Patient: sex F, age 82
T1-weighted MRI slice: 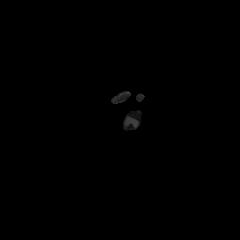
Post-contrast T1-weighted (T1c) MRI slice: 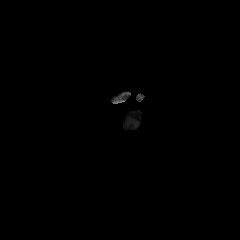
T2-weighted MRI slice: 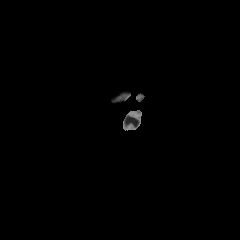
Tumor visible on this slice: no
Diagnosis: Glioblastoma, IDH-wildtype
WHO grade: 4